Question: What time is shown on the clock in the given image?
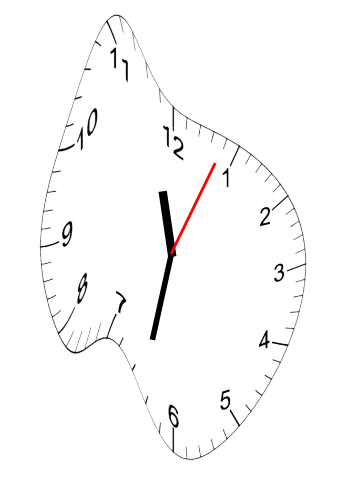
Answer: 11:32:04